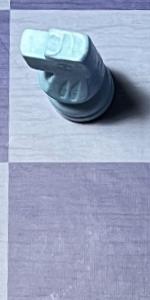
Label: Empty